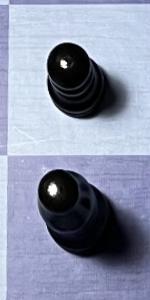
Label: Bishop_Black